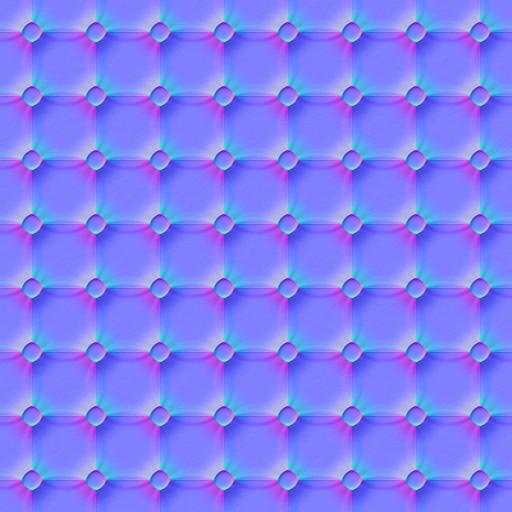
couch leather red sofa